Interaction volume radius: 10 \u00c5
Interaction volume height: 35 \u00c5
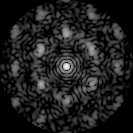
Disorder parameter: 0.6026